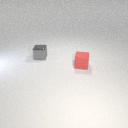
small red rubber cube in front of small gray metal cube